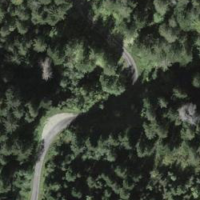
EUNIS habitat code: 43
Species observed at this site:
Corvus corone
Turdus philomelos
Lophophanes cristatus
Troglodytes troglodytes
Pyrrhula pyrrhula
Dendrocopos major
Fringilla coelebs
Buteo buteo
Sylvia atricapilla
Turdus merula
Phylloscopus collybita
Parus major
Erithacus rubecula
Pica pica
Regulus regulus
Garrulus glandarius